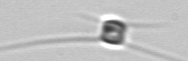
Label: Chaetoceros_similis